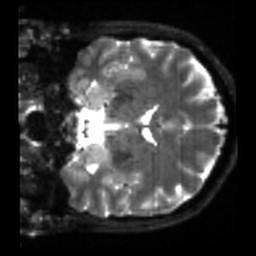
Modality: sbref
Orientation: coronal
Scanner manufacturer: siemens
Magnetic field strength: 3 T
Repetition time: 4 s
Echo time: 0.0594 s